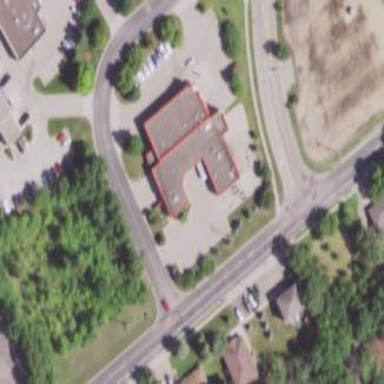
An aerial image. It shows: Automotive shop located within building.